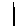
Label: line